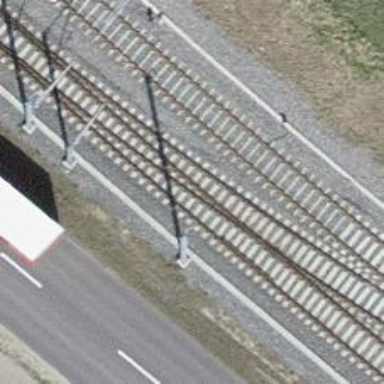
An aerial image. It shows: Single-track electrified railway with contact line.